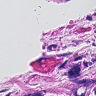
Metastatic tissue present: yes